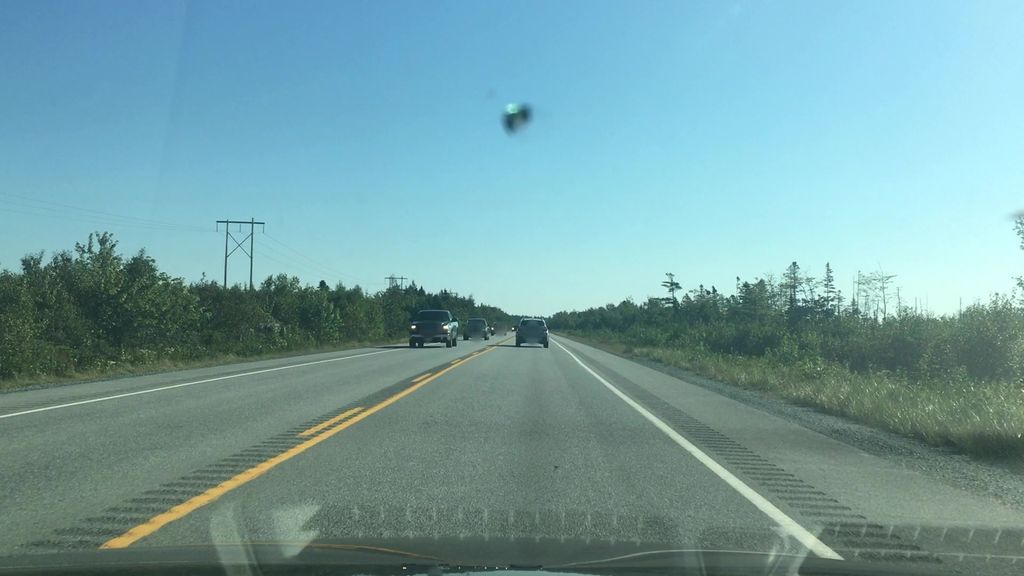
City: halifax